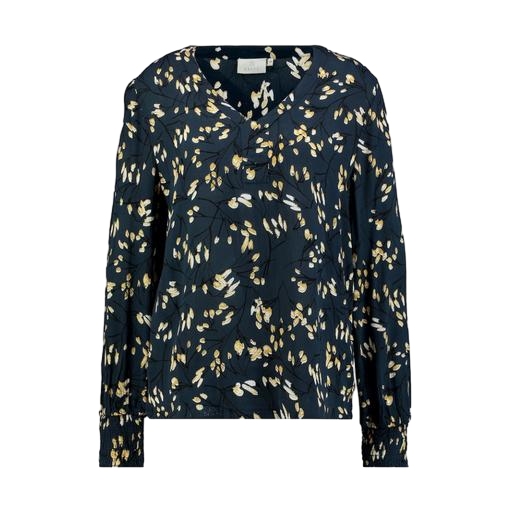
black leaf-print blouse, blue leaf-print blouse, blue leaf-print top, white background